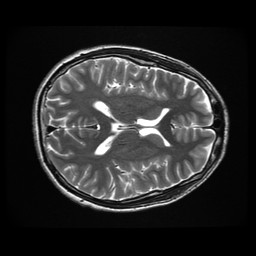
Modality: T2w
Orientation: axial
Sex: male
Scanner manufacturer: ge
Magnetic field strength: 3 T
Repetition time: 5 s
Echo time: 0.1015 s